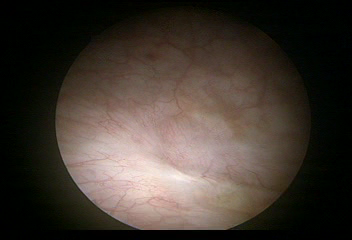
Modality: WLC
Class: Normal mucosa
Bladder cancer association: No